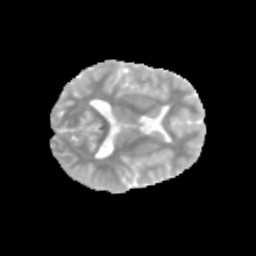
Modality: MD
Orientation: axial
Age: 9
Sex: male
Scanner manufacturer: siemens
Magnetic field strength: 3 T
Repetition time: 3.8 s
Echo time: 0.07 s